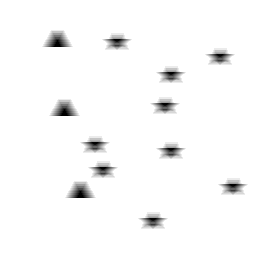
Squares: 0
Triangles: 3
Stars: 9
Total shapes: 12